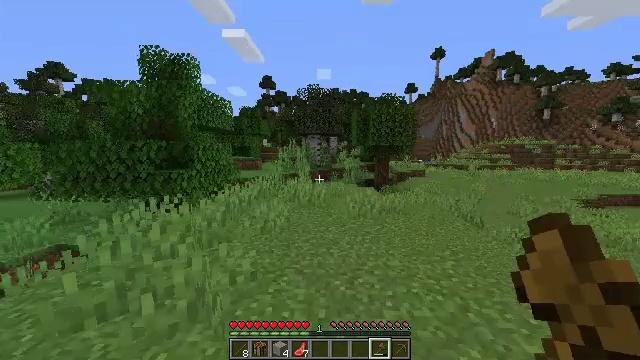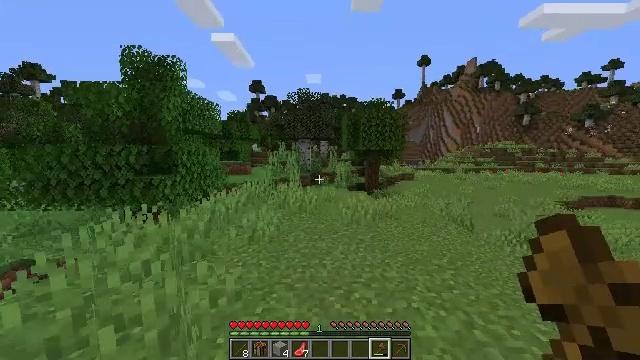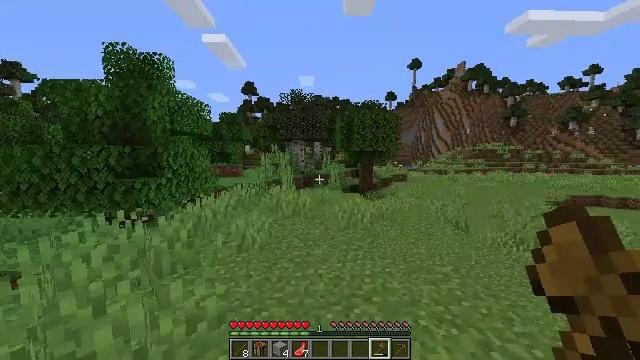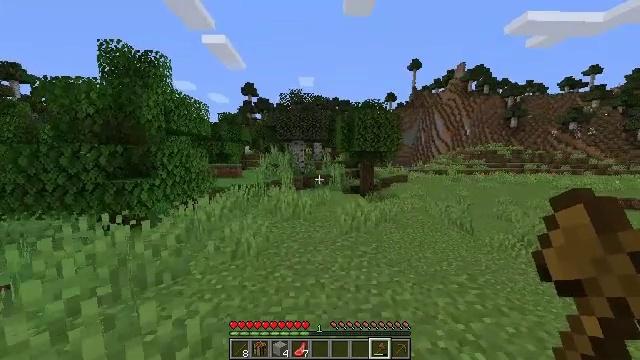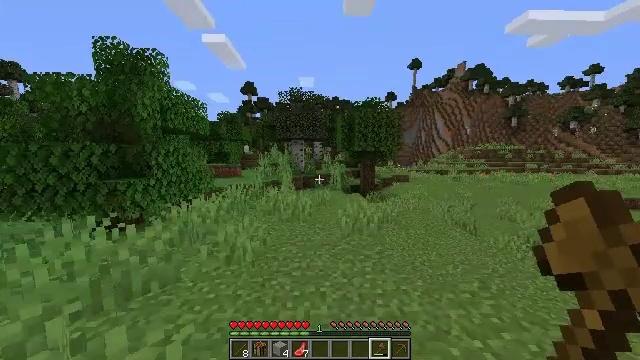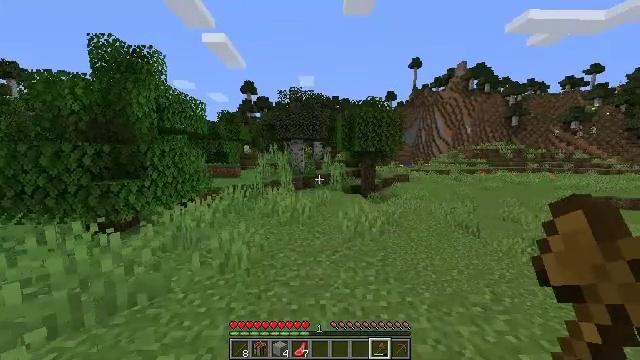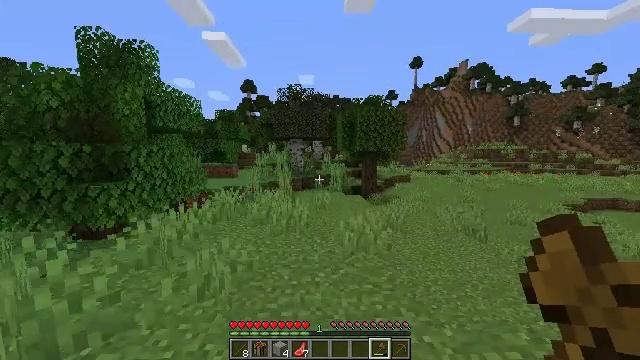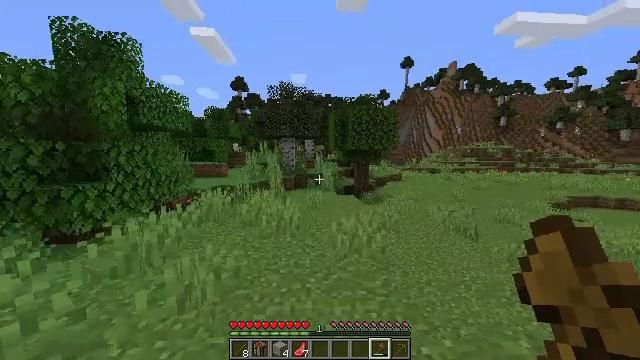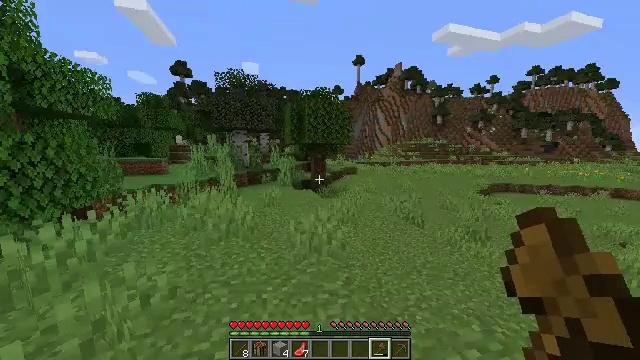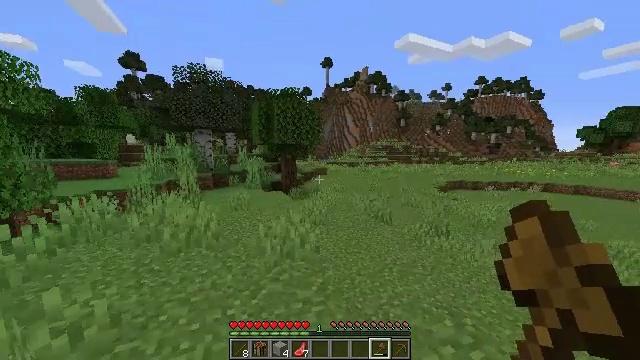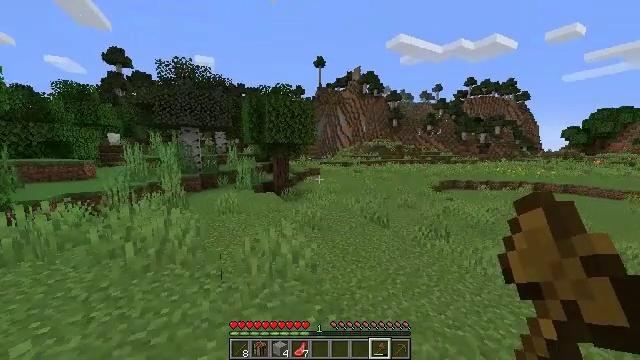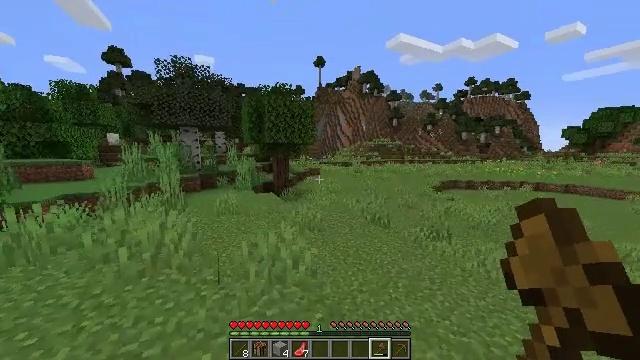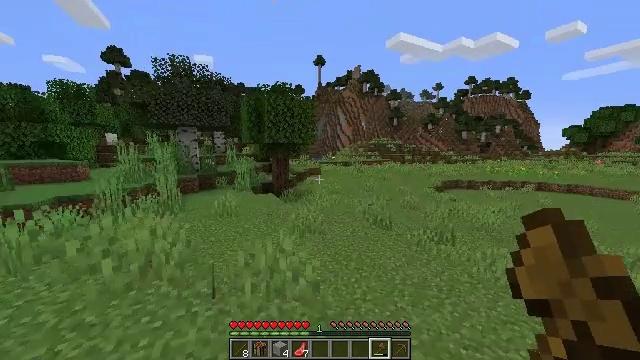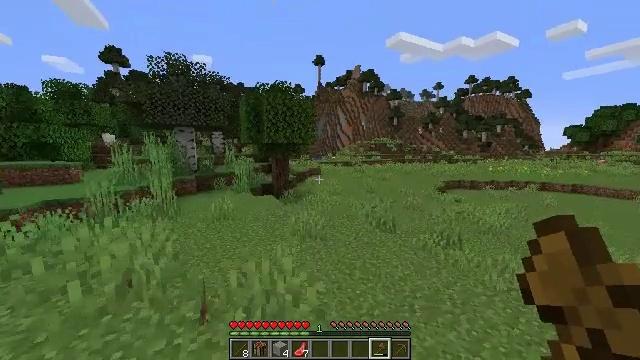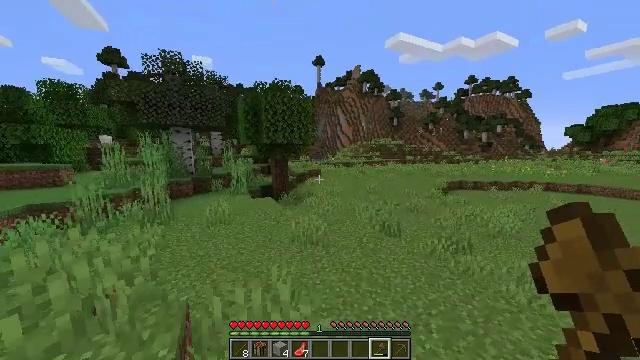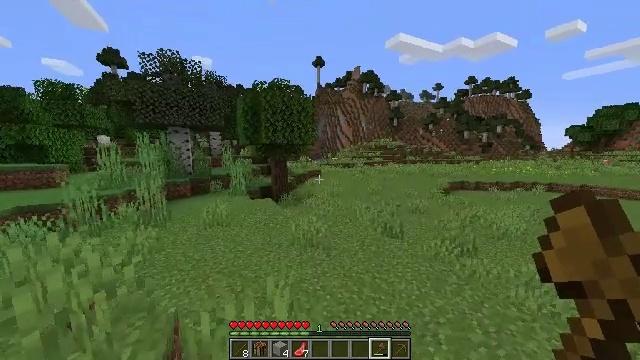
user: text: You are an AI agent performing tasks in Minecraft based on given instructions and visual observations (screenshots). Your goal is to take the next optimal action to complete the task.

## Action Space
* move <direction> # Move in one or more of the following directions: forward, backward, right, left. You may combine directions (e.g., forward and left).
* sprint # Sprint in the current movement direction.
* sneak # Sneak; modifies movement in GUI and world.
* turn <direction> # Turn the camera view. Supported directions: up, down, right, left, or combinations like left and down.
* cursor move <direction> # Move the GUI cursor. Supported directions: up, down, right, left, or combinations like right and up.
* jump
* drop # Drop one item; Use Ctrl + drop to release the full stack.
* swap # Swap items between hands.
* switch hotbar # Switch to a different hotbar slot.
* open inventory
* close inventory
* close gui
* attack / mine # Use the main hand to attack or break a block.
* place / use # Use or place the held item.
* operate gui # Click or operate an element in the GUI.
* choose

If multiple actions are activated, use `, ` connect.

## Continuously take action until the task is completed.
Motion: motion action
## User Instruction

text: Break the grass block.
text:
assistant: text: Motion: move forward, turn right and up
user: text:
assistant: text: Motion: move forward, turn right
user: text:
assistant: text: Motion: move forward
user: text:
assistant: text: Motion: move forward
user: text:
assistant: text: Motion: move forward
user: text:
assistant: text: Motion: move forward
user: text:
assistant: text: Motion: move forward, turn right
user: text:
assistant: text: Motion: move forward, turn right and down
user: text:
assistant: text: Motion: move forward, turn right
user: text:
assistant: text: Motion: move forward, turn right
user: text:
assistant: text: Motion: move forward
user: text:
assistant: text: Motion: move forward
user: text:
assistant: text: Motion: move forward
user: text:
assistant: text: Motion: move forward
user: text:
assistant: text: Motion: move forward
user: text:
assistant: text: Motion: move forward
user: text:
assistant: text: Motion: move forward, jump
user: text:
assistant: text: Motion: move forward, jump
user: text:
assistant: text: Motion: move forward, jump
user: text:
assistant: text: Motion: move forward, jump
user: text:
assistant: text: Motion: move forward, jump
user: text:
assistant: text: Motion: move forward
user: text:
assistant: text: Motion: move forward
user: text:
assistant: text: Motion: move forward
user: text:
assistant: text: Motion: move forward
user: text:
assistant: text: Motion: move forward
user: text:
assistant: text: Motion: move forward
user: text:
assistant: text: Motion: move forward
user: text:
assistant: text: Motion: move forward
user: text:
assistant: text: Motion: move forward